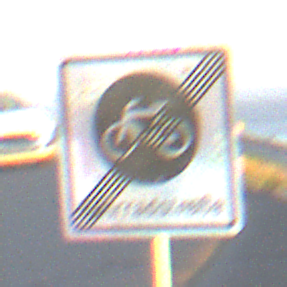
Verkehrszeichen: EndeFahrradstrasse
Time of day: SunriseSunset
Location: Outdoor (RoadRail)
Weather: PartlyCloudy
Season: NotSpecified
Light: Natural